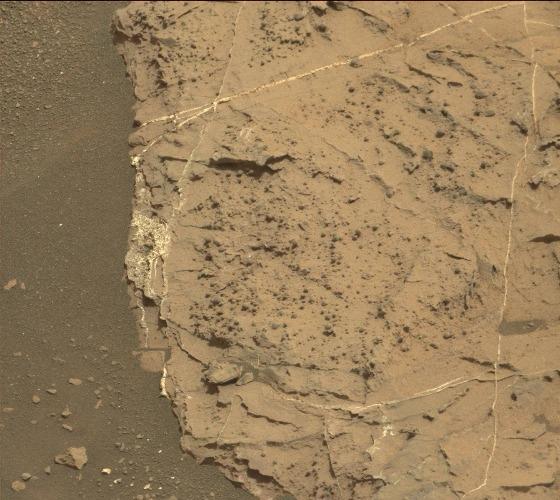
Terrain classes present: Bedrock, Gravel / Sand / Soil, Rock, Shadow